Brain MRI, modality: hrT2
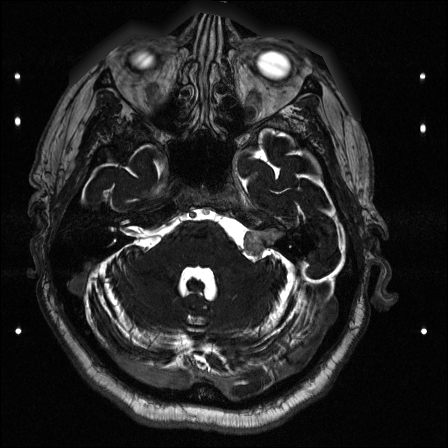